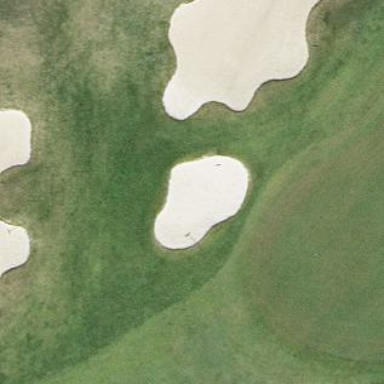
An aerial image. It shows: Sand bunker on golf course.